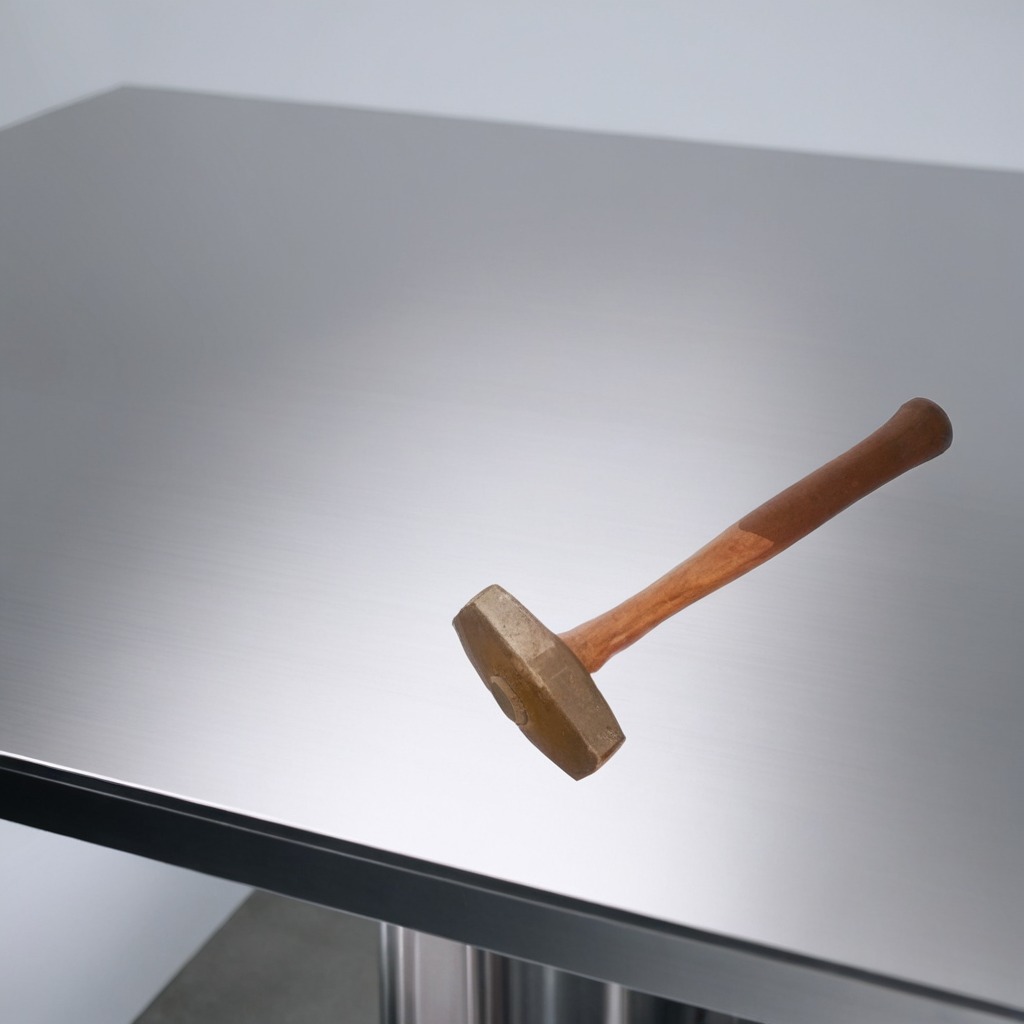
A hammer lies on the stainless steel table in a high-end prototyping lab.